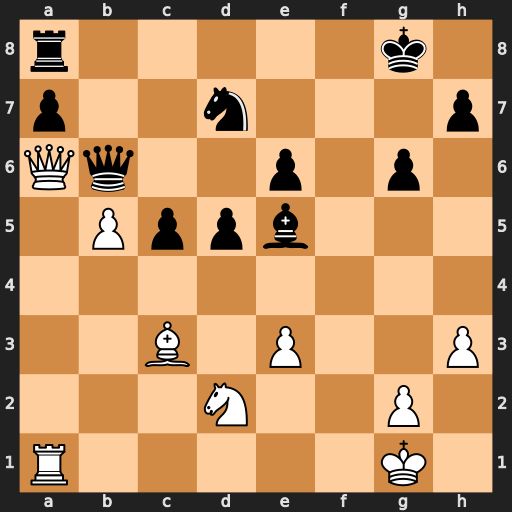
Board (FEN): r5k1/p2n3p/Qq2p1p1/1Pppb3/8/2B1P2P/3N2P1/R5K1
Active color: w
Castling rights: -
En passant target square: -
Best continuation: Qxb6 Nxb6 Bxe5